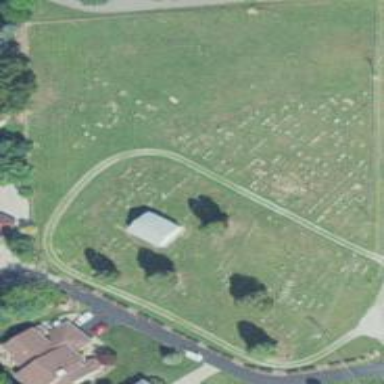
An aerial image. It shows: Grave yard.